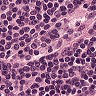
Metastatic tissue present: no